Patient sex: M
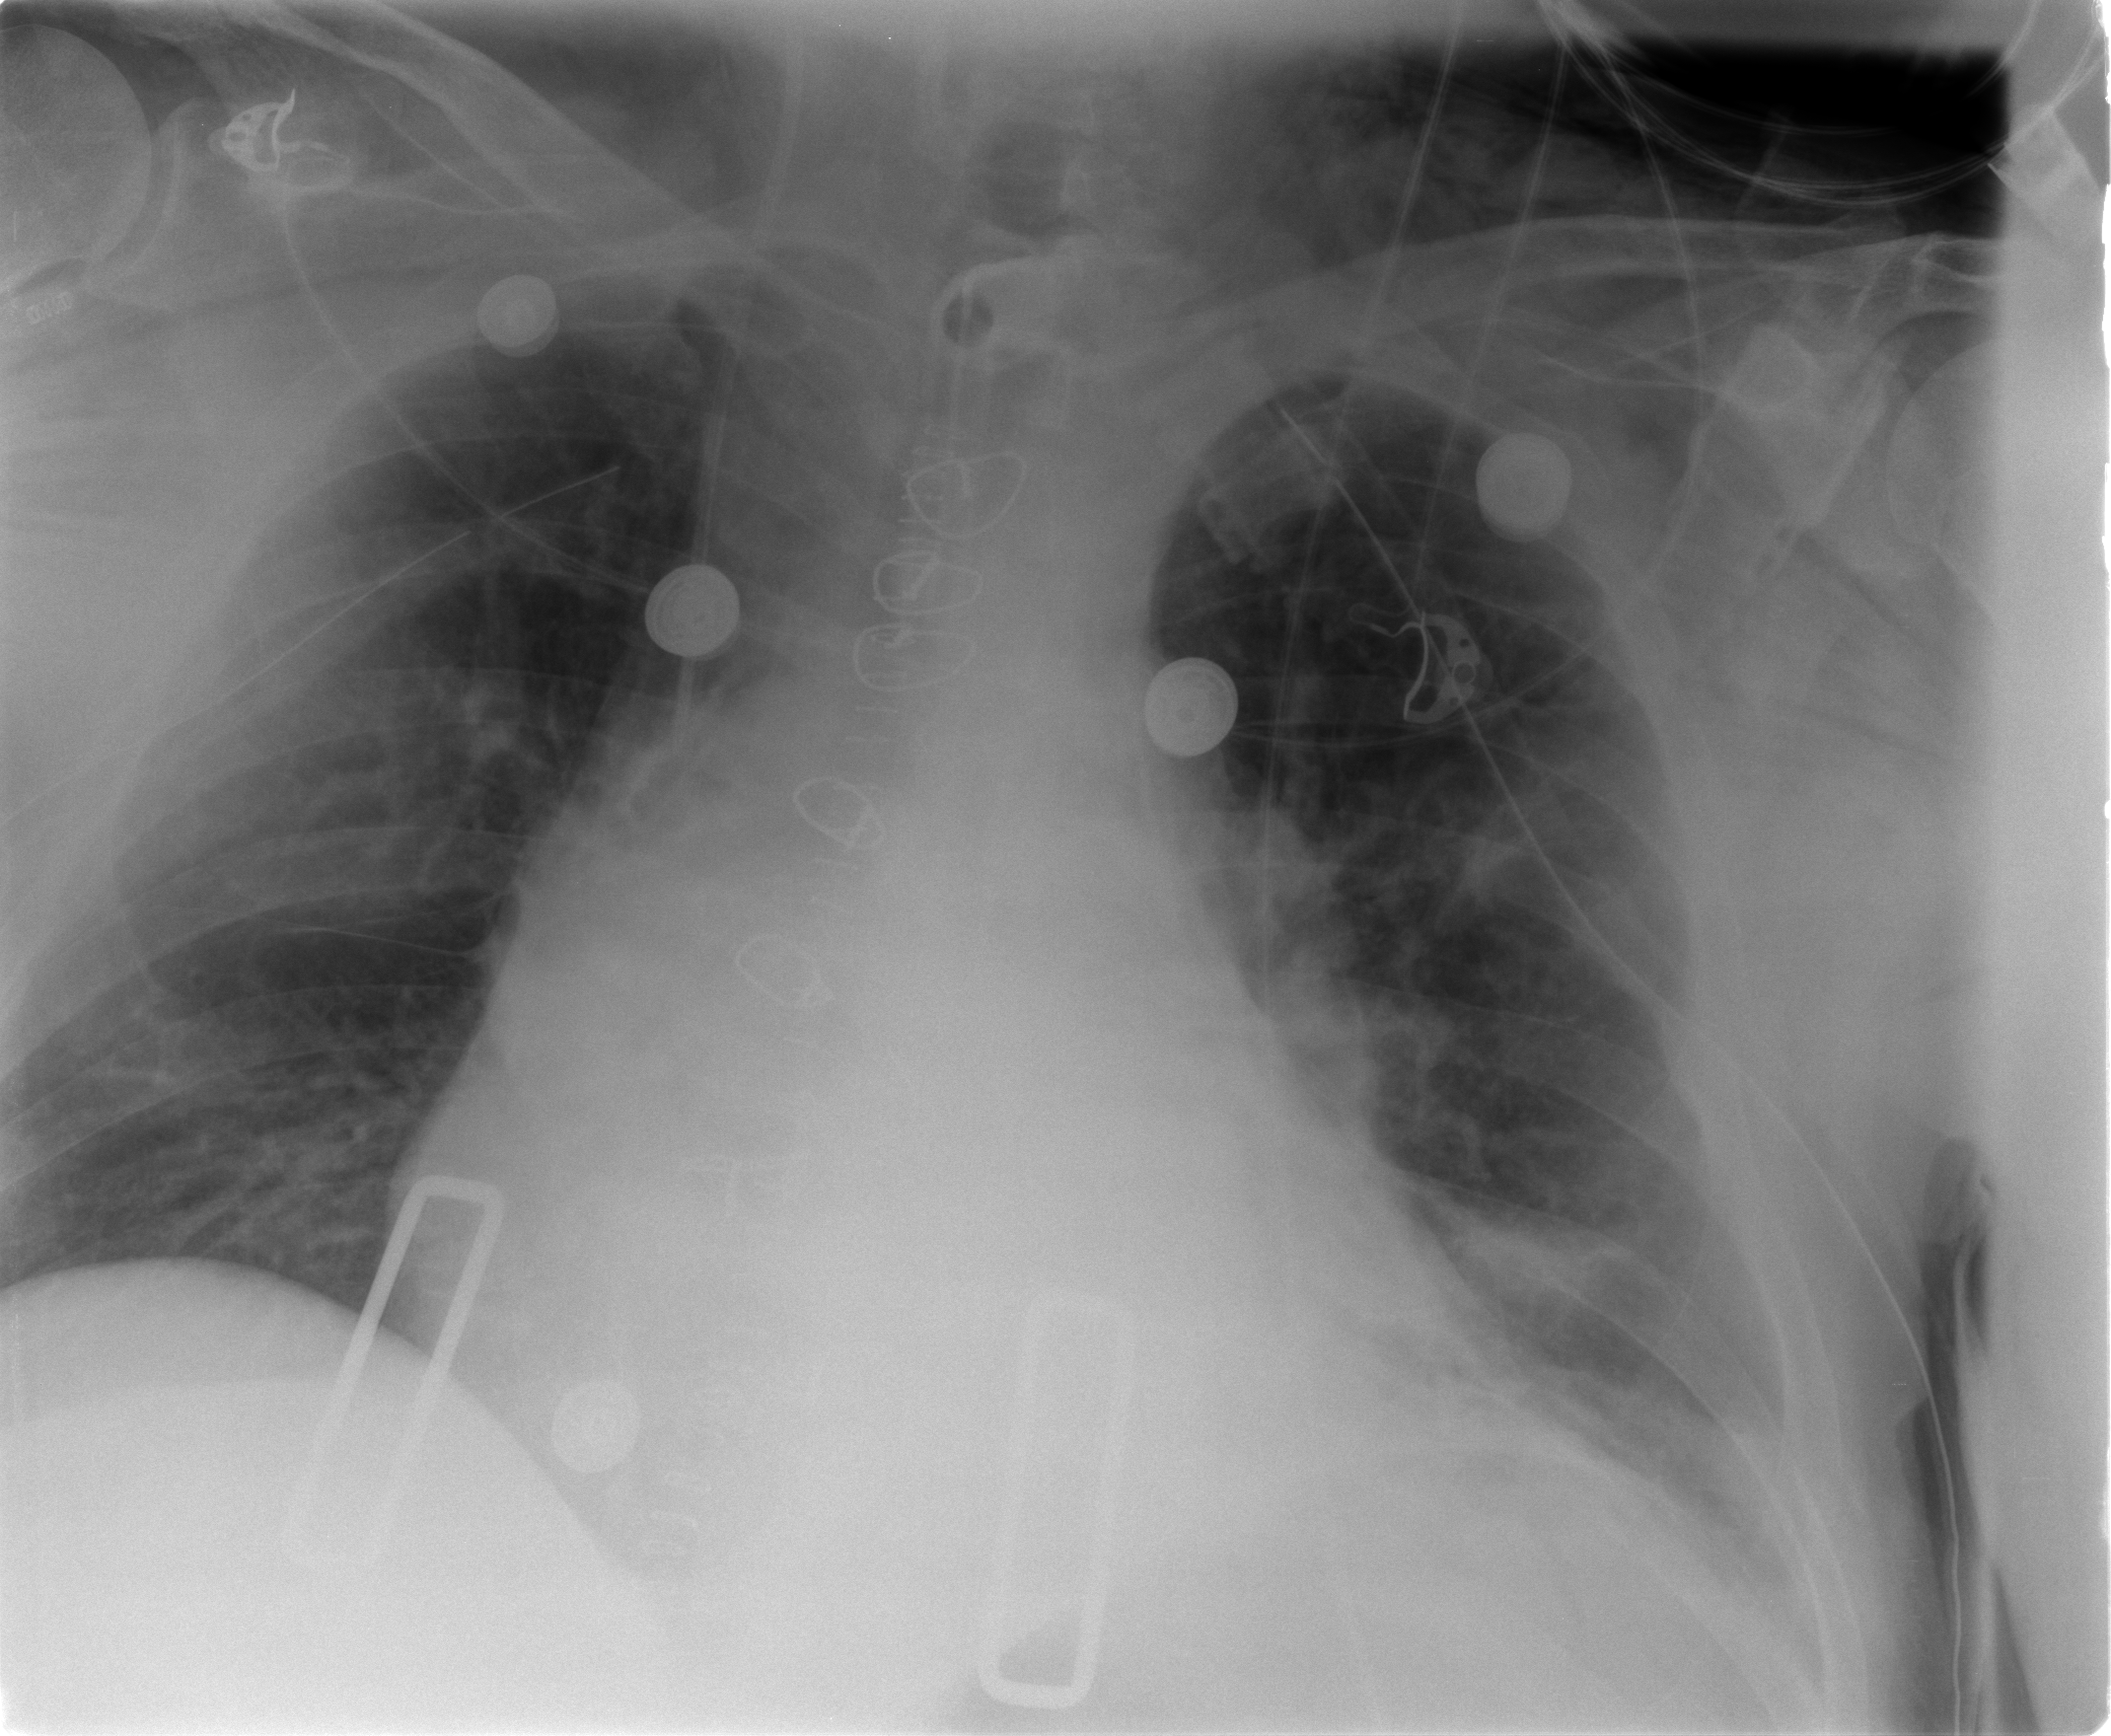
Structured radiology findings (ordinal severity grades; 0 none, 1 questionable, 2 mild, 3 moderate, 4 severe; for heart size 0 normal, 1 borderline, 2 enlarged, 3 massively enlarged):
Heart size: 2
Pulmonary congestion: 0
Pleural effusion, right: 0
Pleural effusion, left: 2
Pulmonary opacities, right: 2
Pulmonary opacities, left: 2
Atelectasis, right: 2
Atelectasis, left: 2